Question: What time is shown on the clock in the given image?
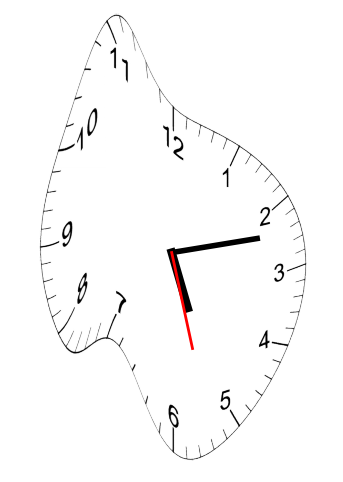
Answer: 05:12:27